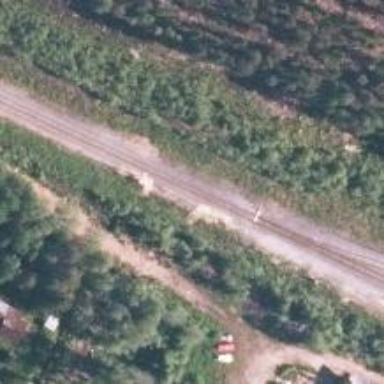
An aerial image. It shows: Rail track of class B1.